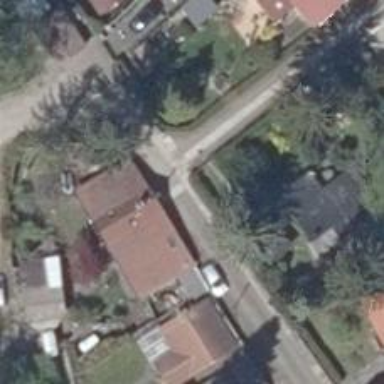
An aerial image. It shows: Residential road.